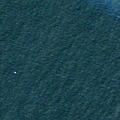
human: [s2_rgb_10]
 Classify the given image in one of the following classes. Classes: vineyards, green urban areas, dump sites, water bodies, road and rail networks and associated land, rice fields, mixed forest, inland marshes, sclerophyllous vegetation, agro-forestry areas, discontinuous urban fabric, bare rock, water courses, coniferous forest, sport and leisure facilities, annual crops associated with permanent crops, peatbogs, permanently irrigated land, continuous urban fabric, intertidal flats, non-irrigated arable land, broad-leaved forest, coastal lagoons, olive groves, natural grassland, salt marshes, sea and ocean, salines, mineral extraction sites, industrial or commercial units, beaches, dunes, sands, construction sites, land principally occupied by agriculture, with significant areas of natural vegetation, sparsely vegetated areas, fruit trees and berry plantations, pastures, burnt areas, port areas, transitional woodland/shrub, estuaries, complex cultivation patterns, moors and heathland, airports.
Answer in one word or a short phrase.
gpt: sea and ocean